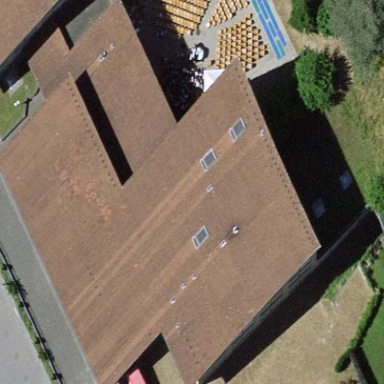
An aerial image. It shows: School building.